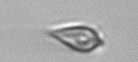
Label: Oxytoxum